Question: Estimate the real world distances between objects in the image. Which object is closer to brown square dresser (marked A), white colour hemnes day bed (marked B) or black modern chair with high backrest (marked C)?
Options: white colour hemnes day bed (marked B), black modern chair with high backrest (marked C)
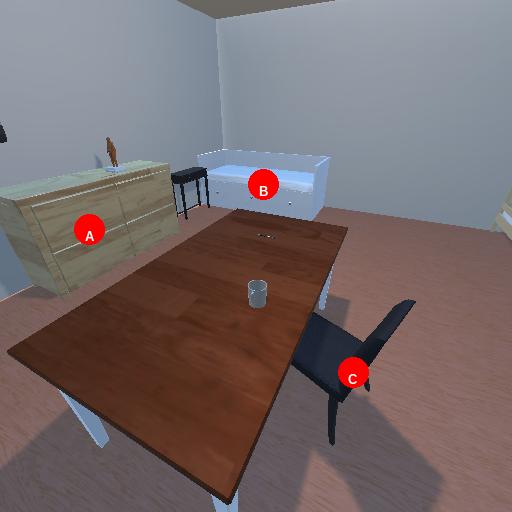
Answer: white colour hemnes day bed (marked B)